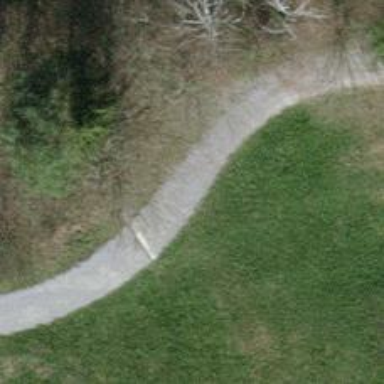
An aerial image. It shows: Designated golf cartpath for service vehicles.